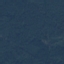
Land use / land cover: Forest